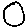
Label: circle